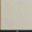
Piece: xx